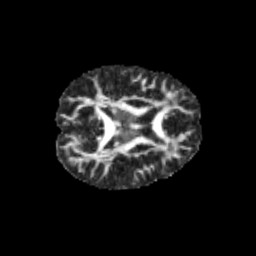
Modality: FA
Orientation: axial
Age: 12
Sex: male
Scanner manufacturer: siemens
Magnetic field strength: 3 T
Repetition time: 3.8 s
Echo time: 0.07 s